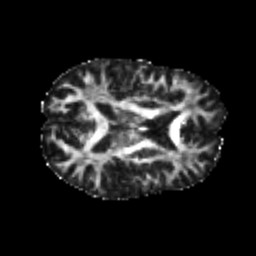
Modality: FA
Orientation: axial
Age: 26
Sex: female
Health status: healthy
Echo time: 0.074 s